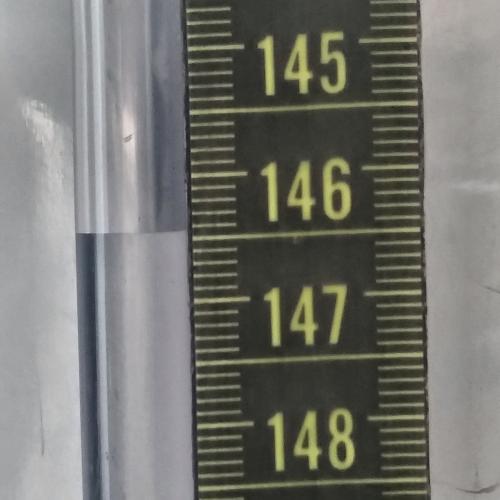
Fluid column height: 146.4 cm